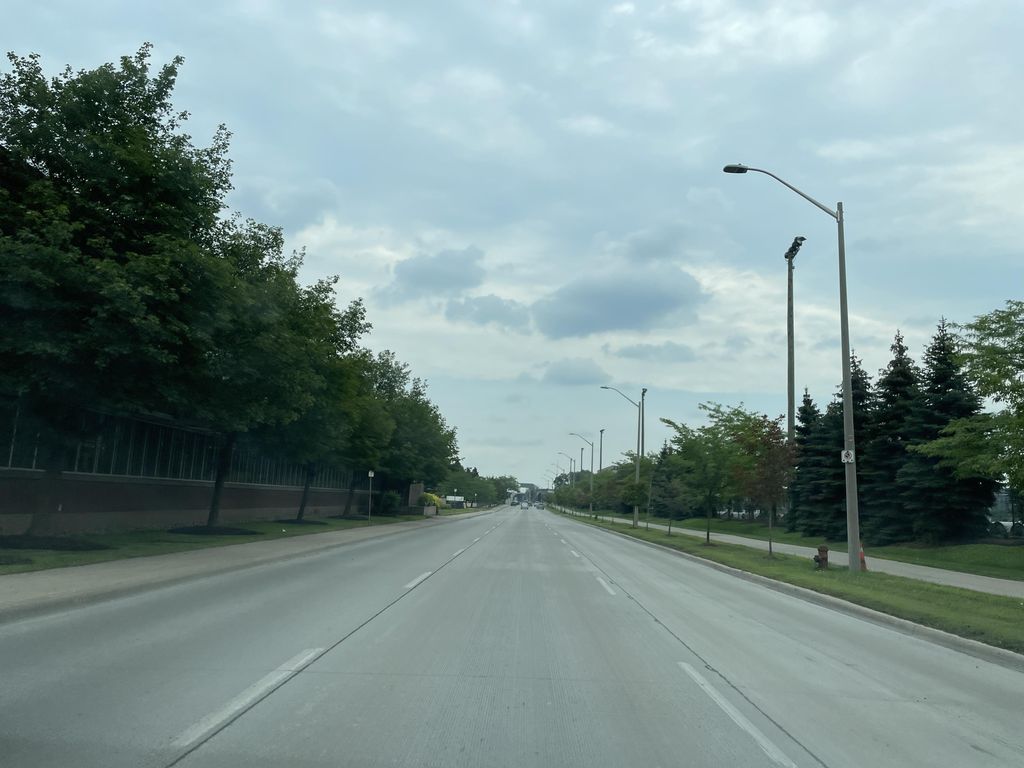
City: hamilton